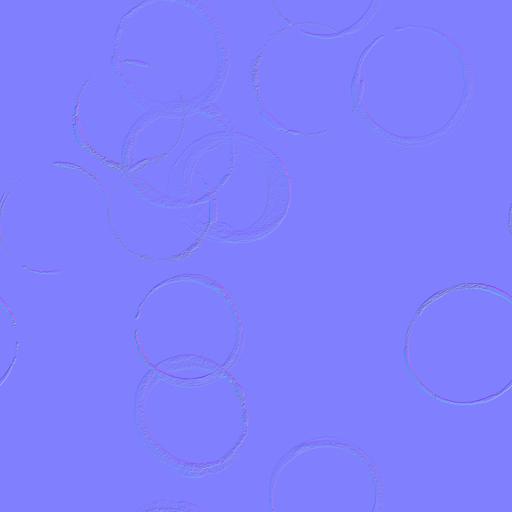
coffee cup imperfection imperfections mug ring rings stains surface